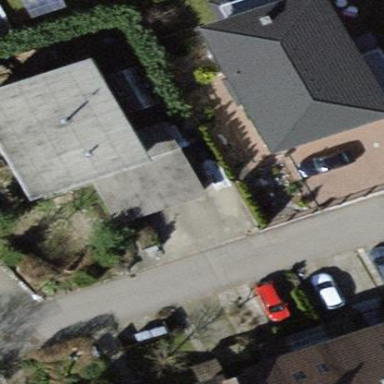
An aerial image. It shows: Garage building.